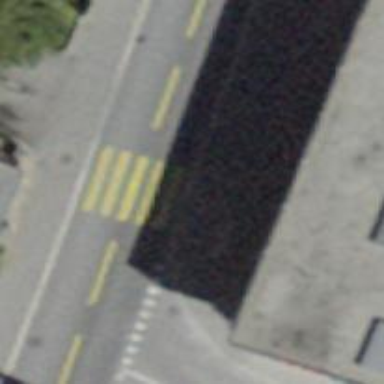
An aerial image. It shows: Marked crossing on the road.